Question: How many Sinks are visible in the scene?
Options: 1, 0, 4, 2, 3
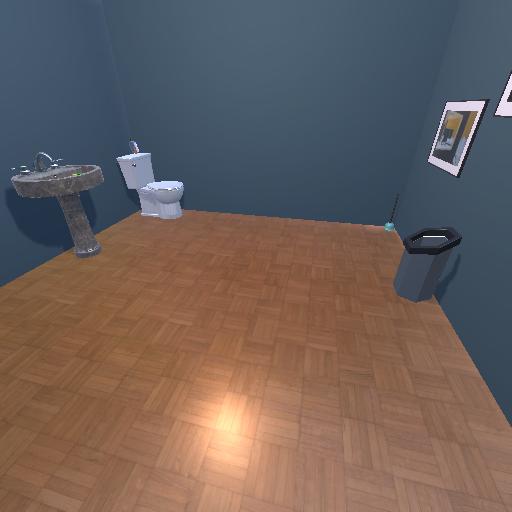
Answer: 1